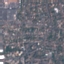
Land use / land cover: Residential